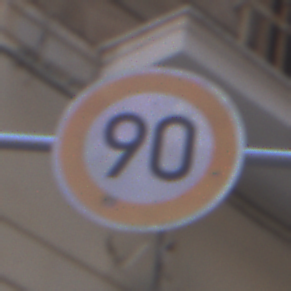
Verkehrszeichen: Geschwindigkeit90
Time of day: MorningAfternoon
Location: Outdoor (Urban)
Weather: PartlyCloudy
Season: NotSpecified
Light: Natural